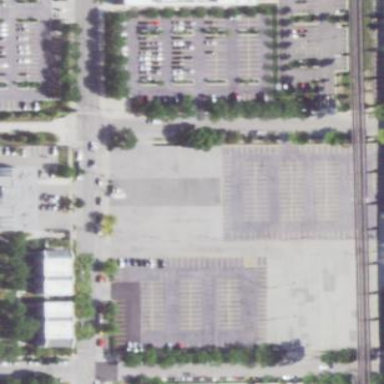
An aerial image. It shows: Parking area with surface.